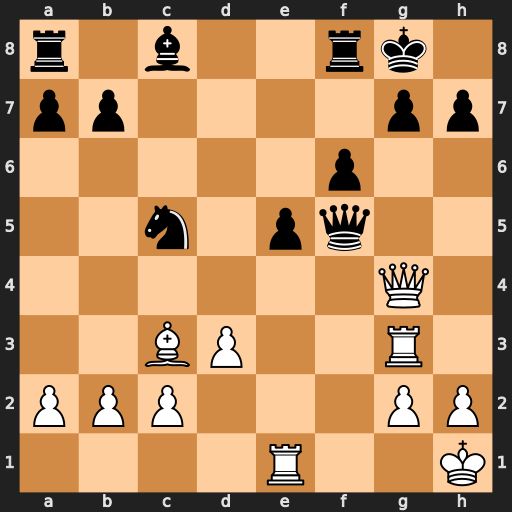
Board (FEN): r1b2rk1/pp4pp/5p2/2n1pq2/6Q1/2BP2R1/PPP3PP/4R2K
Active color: w
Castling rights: -
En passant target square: -
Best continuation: Qxg7#